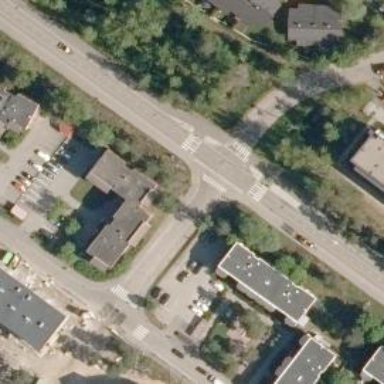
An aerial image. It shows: Asphalt cycleway with marked crossing.